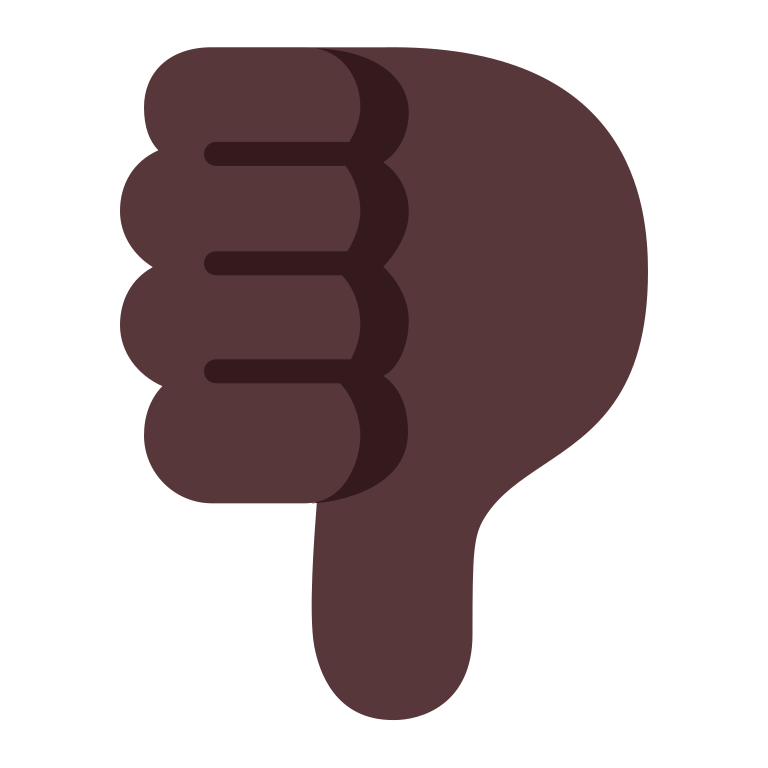
thumbs down flat dark